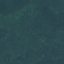
Label: Forest